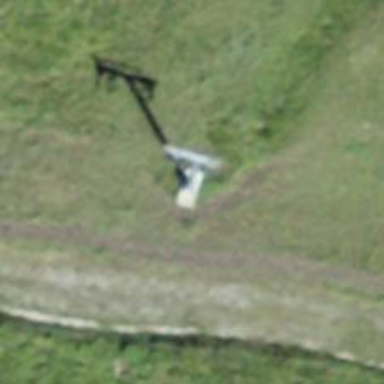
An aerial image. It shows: Pylon for aerialway.